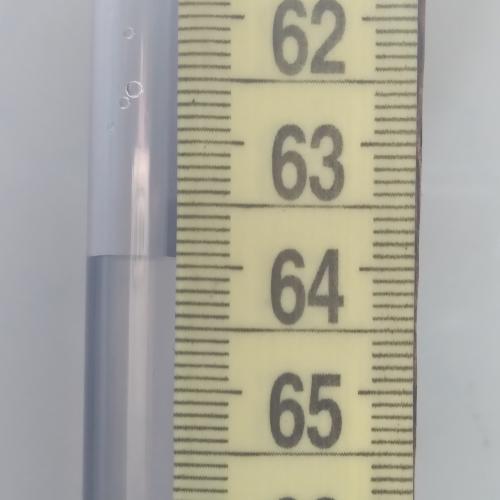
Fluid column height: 63.9 cm